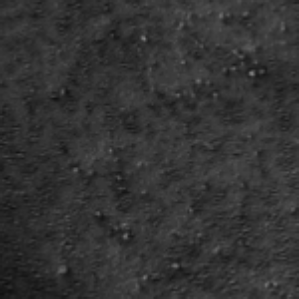
Label: frost